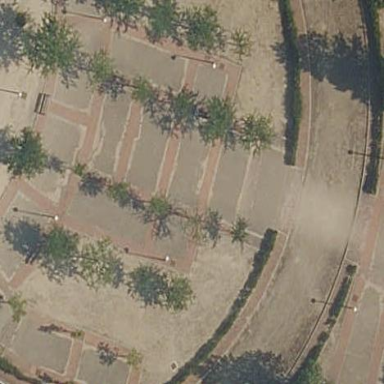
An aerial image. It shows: Lovely park for leisure and relaxation.